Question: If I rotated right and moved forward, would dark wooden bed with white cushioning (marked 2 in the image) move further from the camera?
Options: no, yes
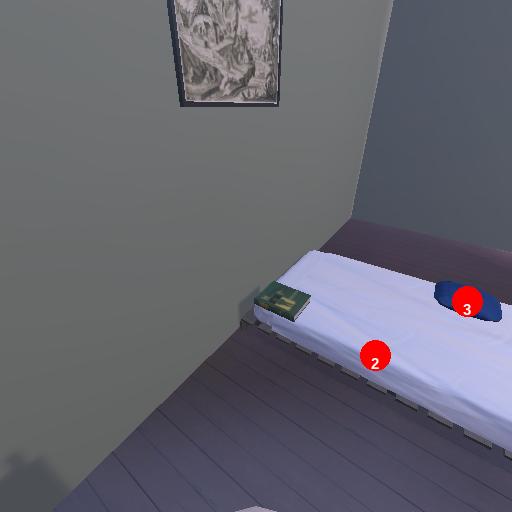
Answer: no